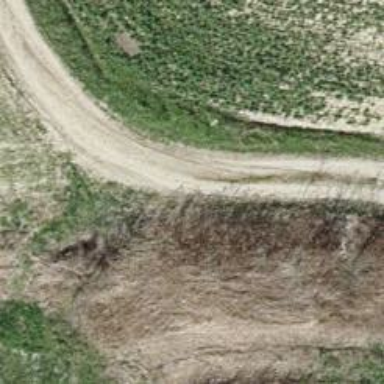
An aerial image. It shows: Dirt track road.